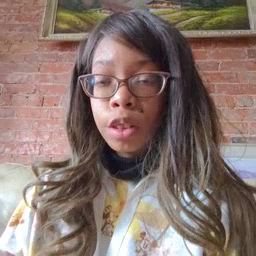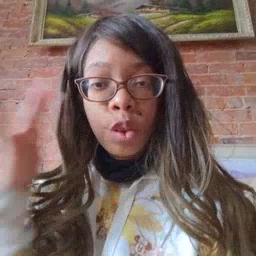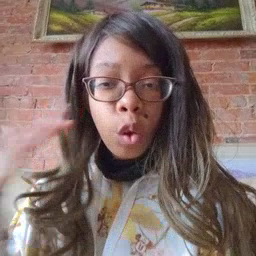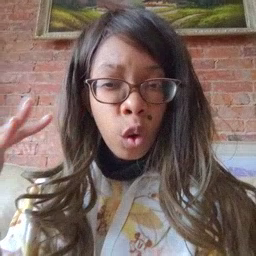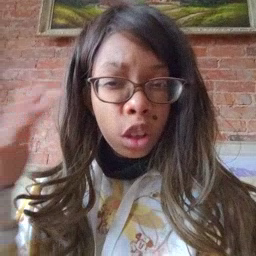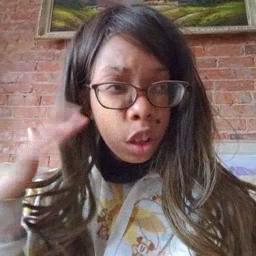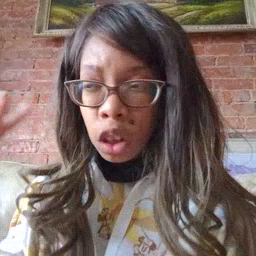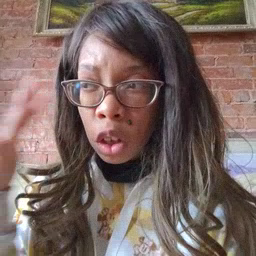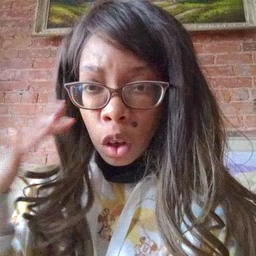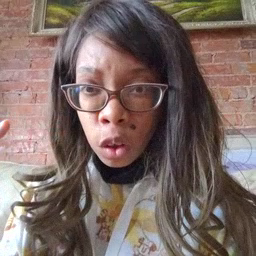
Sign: noisy